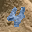
Label: 4